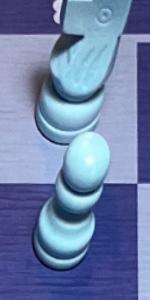
Label: Pawn_White